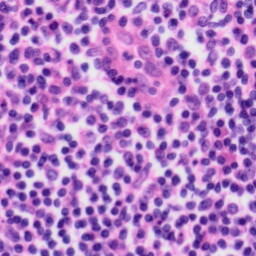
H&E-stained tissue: Tonsil